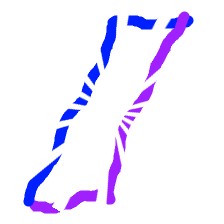
Shape: parallelogram